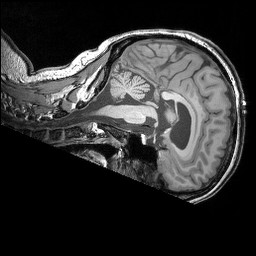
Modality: T1w
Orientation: sagittal
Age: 40
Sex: female
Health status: ill
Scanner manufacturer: siemens
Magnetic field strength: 3 T
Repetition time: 1.75 s
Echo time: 0.00418 s